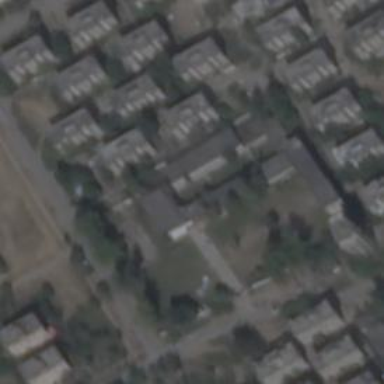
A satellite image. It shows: School.